Question: How do I order the items in Codenameone hamburger menu? I create the menus in the GUI builder in my preferred order but when it is displayed it appears in alphabetical order of the names of the menu items.
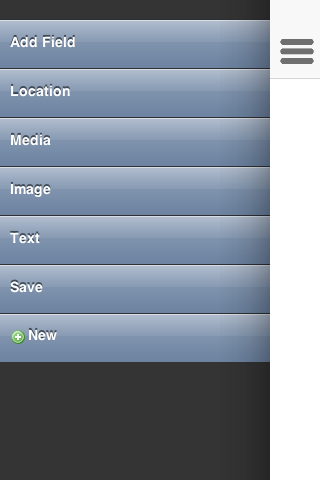
Answer: Items aren't ordered alphabetically, they should match the order in the designer although they might be exactly reversed.